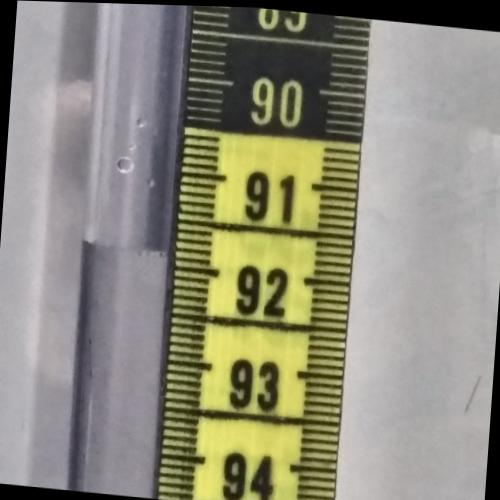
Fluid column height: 91.8 cm